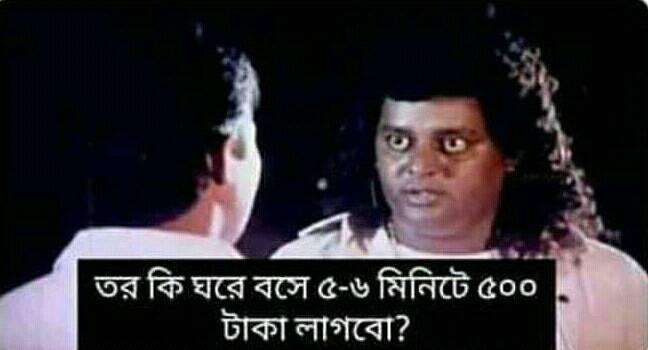
Caption: তর কি ঘরে বসে ৫-৬ মিনিটে ৫০০ টাকা লাগবো ?
Label: non-hate